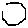
Label: hexagon